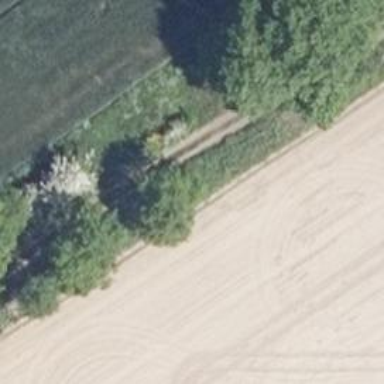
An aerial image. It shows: Single tag "natural: tree."